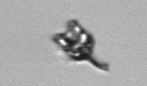
Label: Pyramimonas_longicauda